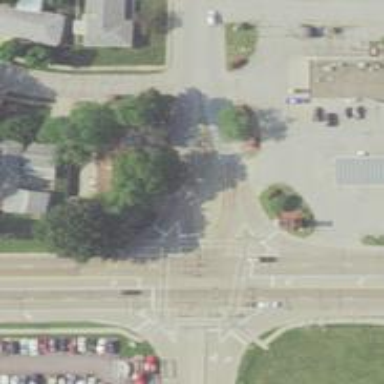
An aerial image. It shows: Footway made of asphalt leading to traffic island.